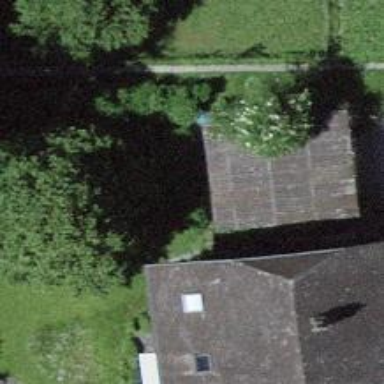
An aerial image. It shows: View of roof of building.